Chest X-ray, AP view. Patient: 51 years old, sex M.
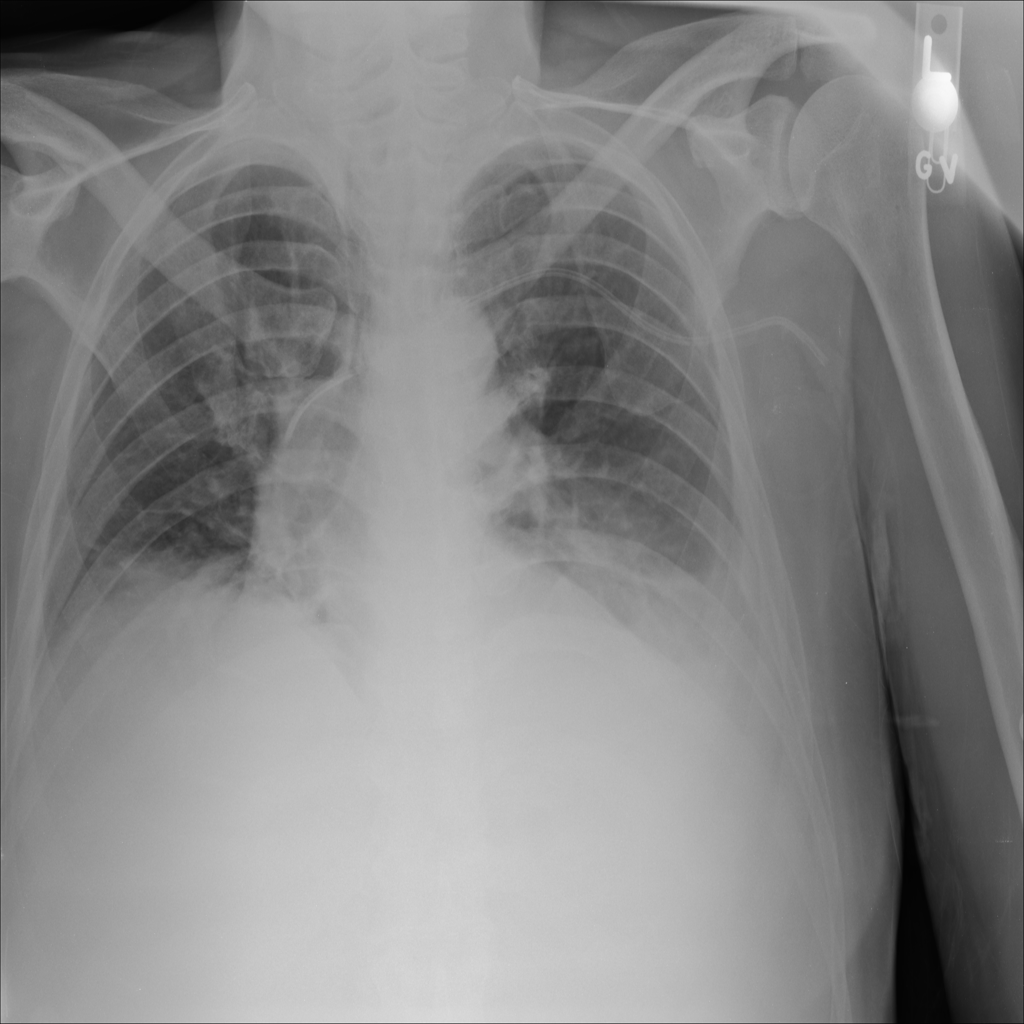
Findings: No Finding